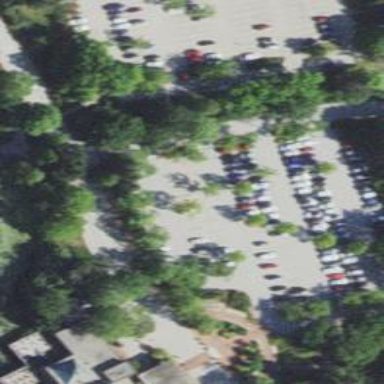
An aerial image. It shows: Parking space is available.